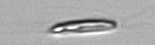
Label: Chrysochromulina